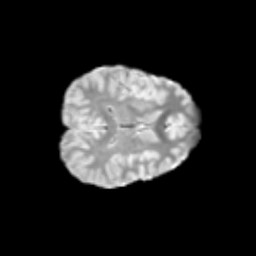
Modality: T2w
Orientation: axial
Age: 12
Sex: female
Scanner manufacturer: siemens
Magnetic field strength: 3 T
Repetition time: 3.8 s
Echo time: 0.07 s